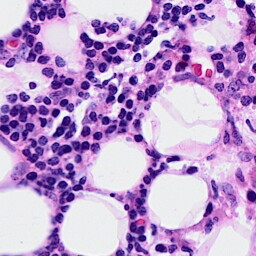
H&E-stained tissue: Breast